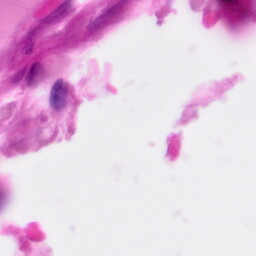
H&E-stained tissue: Pancreatic